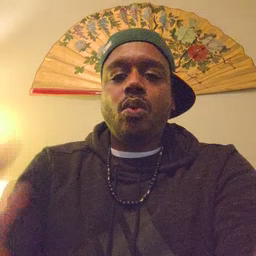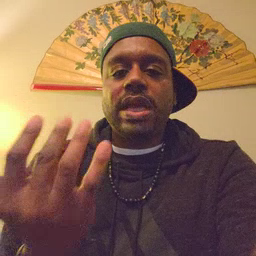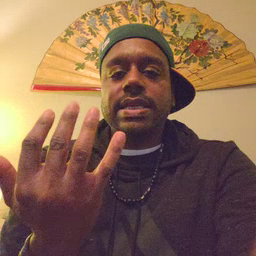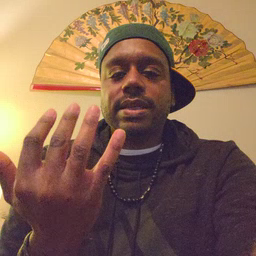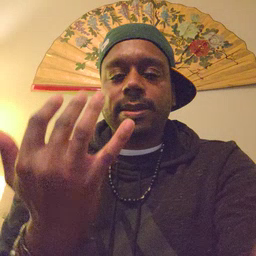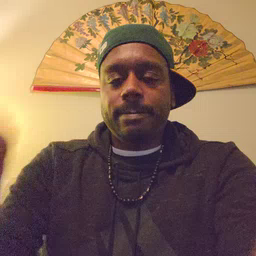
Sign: wait